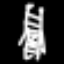
Label: chair